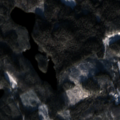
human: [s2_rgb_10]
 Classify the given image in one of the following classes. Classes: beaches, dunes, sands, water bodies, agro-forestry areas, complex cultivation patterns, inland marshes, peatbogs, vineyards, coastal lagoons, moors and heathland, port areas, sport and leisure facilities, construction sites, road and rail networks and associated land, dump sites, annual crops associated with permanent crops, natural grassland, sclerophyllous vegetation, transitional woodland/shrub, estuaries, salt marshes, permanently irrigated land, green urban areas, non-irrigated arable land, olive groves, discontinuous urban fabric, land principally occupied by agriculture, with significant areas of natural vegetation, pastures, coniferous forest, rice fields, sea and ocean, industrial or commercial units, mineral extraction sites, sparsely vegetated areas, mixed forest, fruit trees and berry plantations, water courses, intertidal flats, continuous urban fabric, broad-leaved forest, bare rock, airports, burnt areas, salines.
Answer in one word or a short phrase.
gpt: coniferous forest, mixed forest, transitional woodland/shrub